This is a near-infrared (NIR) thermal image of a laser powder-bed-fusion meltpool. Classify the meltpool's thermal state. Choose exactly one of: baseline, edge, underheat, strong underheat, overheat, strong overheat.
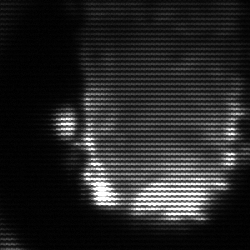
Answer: baseline